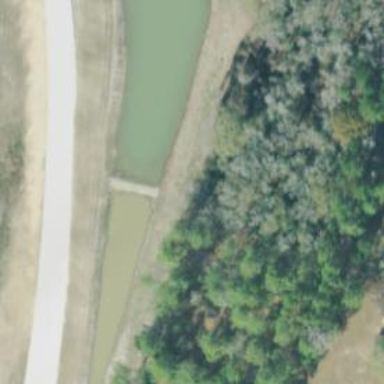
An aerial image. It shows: Dam across waterway.